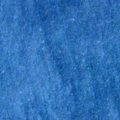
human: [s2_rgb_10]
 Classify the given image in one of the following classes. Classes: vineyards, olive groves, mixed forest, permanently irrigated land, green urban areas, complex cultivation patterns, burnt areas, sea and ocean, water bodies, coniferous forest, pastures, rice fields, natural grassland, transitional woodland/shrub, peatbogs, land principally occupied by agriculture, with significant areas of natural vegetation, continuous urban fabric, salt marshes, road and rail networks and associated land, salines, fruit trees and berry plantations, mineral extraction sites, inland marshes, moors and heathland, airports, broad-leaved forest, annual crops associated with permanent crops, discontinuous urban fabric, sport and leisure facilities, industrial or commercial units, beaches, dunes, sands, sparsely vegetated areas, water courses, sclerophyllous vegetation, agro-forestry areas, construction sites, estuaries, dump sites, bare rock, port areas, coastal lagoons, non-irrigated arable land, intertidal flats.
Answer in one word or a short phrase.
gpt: sea and ocean